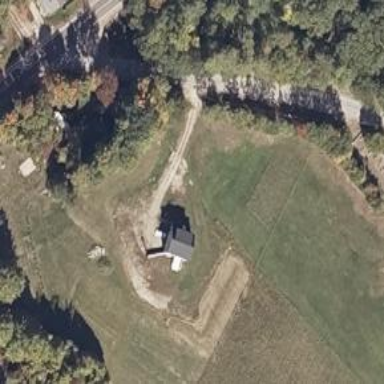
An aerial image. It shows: Driveway leading to service road.